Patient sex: M
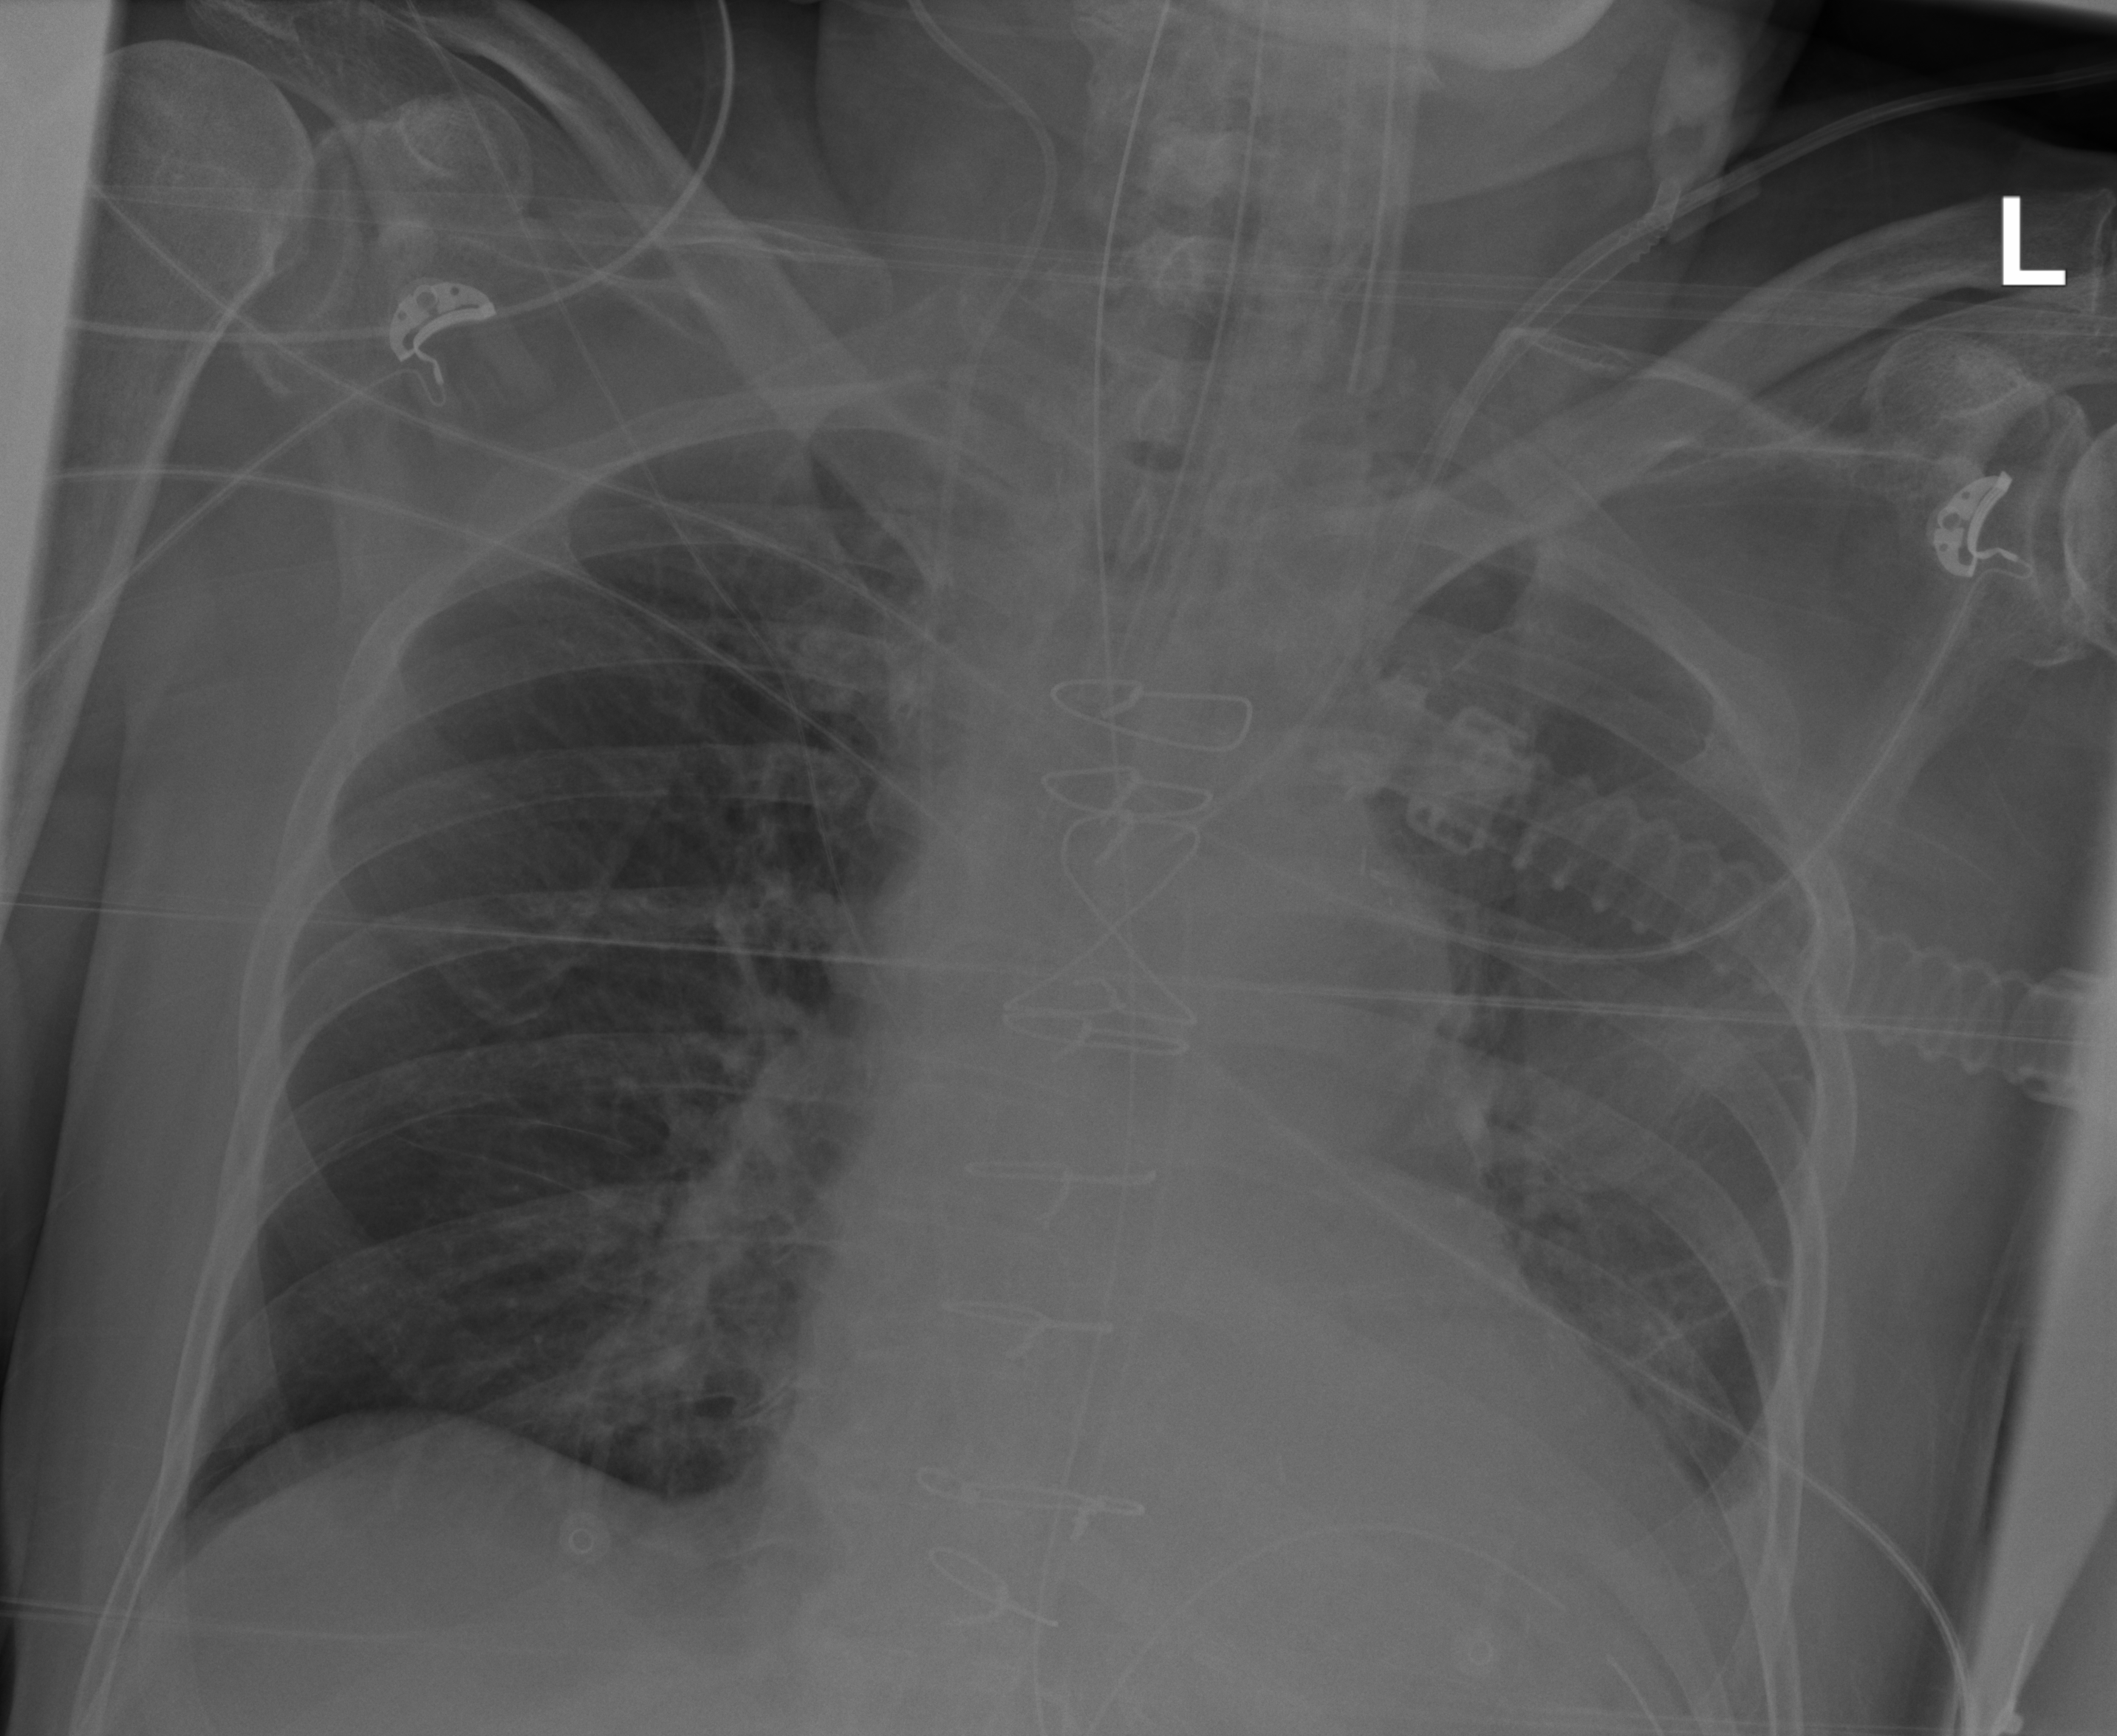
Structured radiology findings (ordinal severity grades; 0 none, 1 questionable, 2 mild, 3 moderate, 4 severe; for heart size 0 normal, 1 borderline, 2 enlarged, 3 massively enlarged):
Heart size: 0
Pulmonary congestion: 2
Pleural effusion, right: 0
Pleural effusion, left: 2
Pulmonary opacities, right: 0
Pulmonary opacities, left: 1
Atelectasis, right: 0
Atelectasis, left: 2